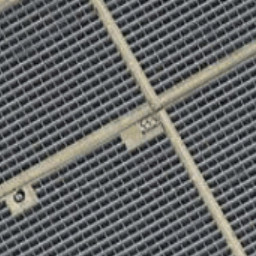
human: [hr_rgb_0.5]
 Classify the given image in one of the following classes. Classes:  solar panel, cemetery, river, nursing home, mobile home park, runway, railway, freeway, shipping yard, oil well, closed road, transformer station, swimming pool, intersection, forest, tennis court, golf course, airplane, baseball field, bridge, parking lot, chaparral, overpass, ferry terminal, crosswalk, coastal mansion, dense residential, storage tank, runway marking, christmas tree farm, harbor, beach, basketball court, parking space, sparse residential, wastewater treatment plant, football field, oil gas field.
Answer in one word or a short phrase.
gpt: solar panel